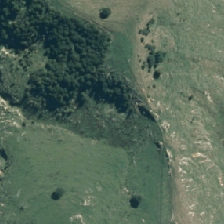
Land cover: low_producing_grassland